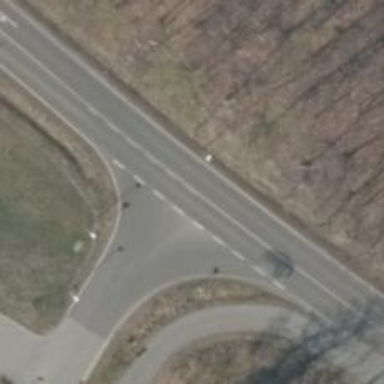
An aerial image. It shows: Tertiary road with asphalt surface.